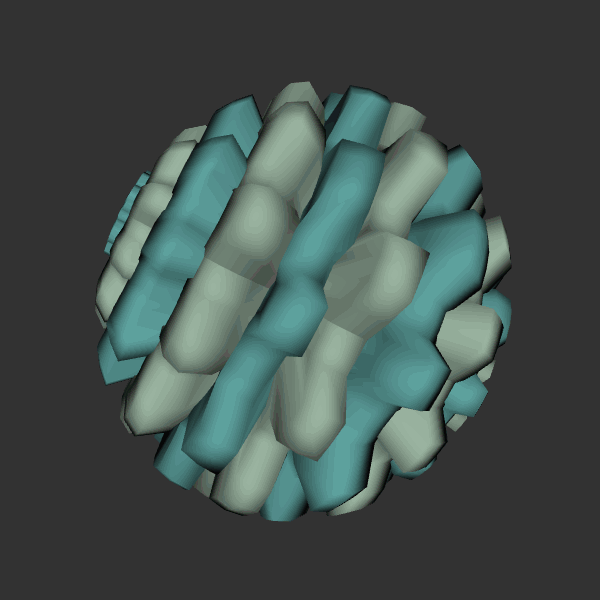
Background: dark